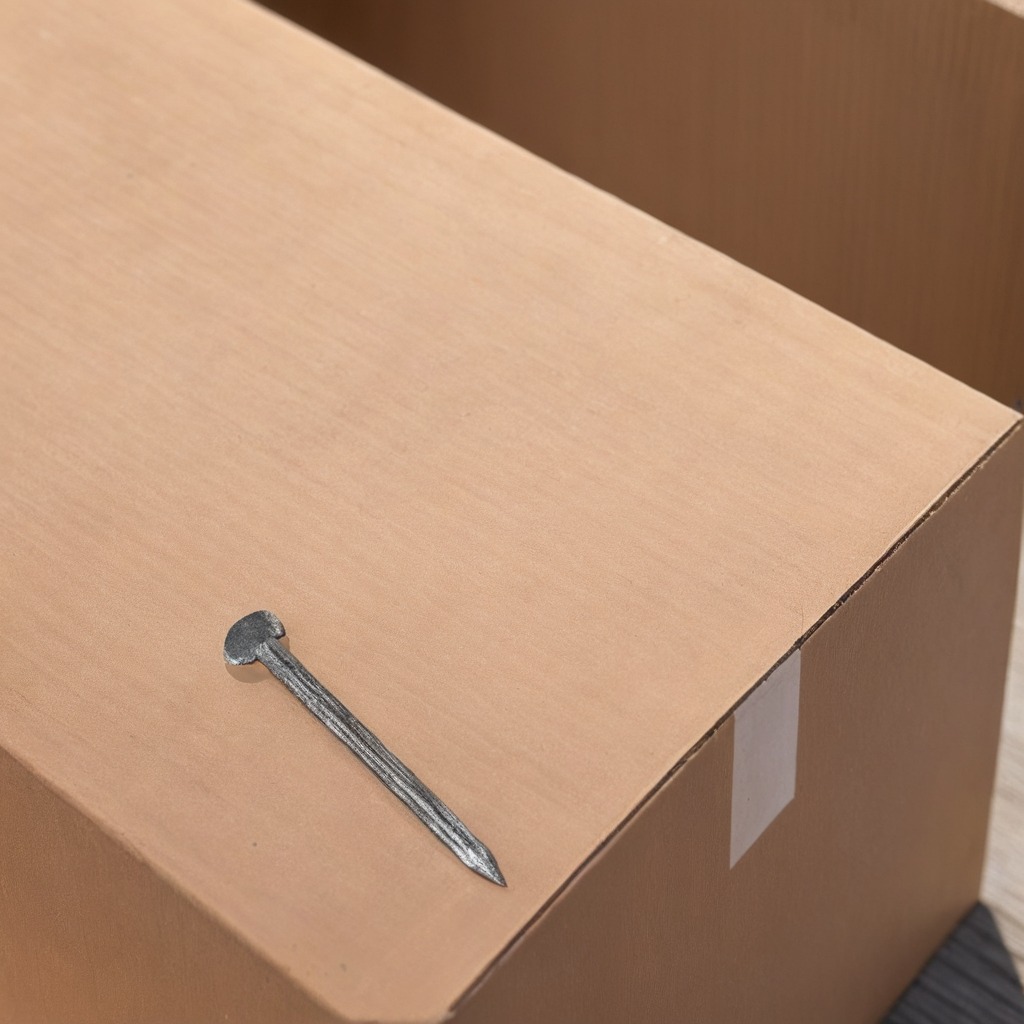
A nail is lying on the cardboard box surface in an outdoor workshop during daytime bright natural light soft shadows slightly creased but